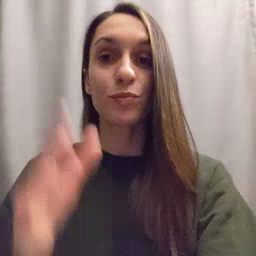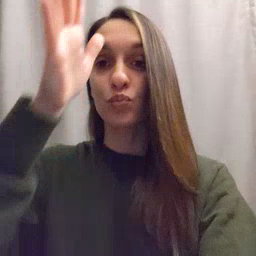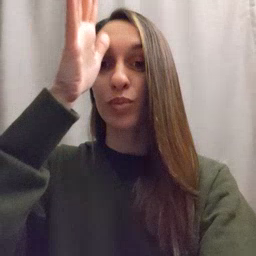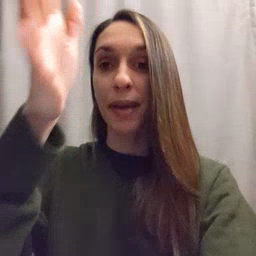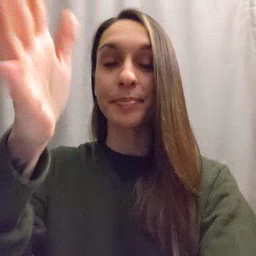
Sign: grandpa